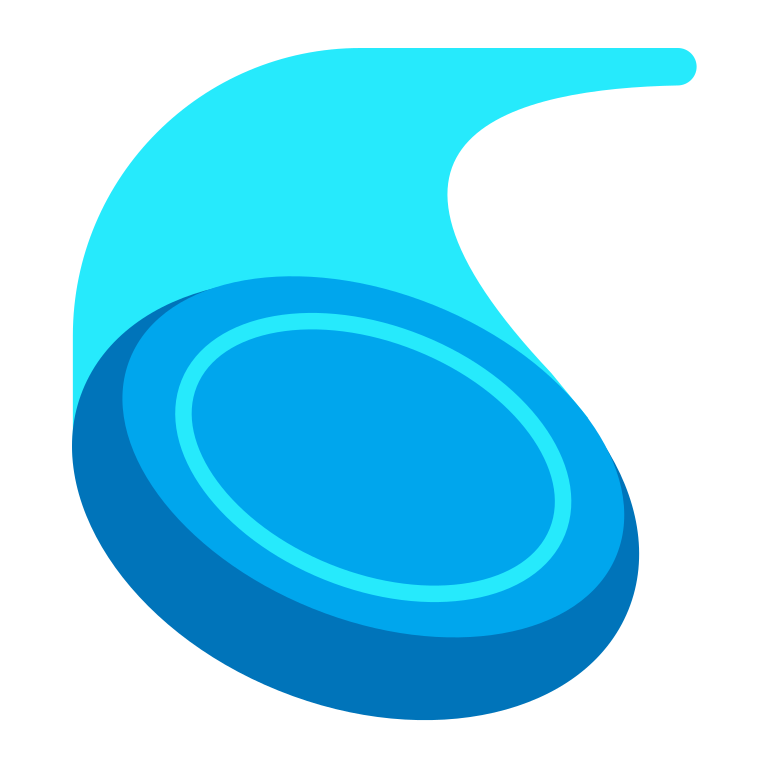
flying disc flat